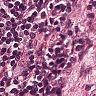
Metastatic tissue present: no